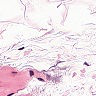
Metastatic tissue present: no